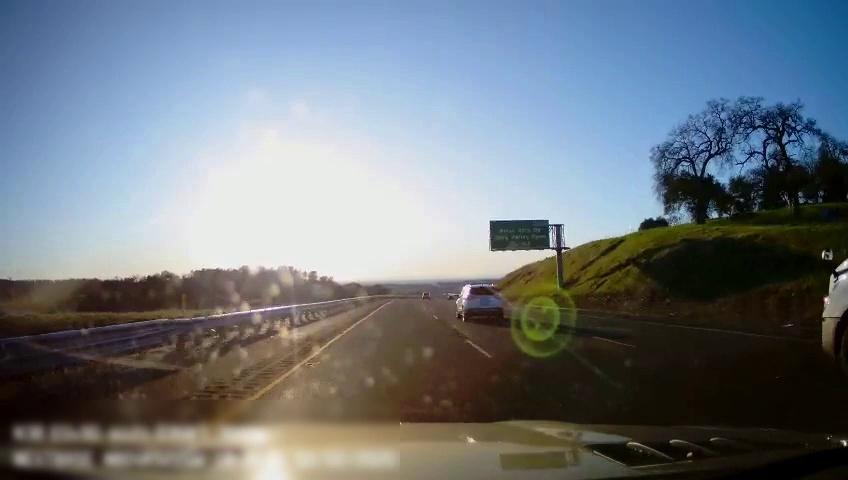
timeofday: Day
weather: Sunny
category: Drivable Space
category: Vehicles | SUV
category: Vehicles | Other LV
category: Lanes | Current Lane
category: Lanes | Current Lane
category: Lanes | Alternate Lane
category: Lanes | Alternate Lane
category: Traffic | Signs